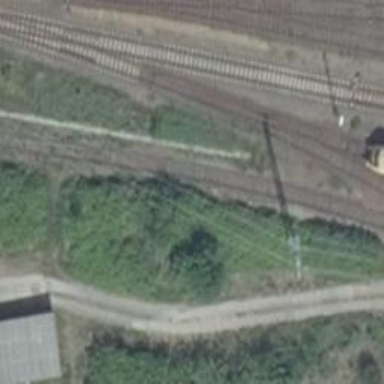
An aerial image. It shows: Railway switch.